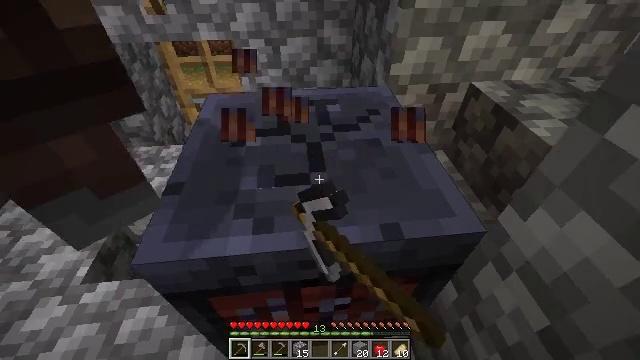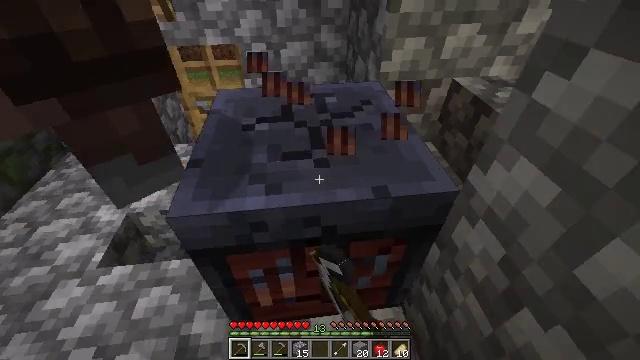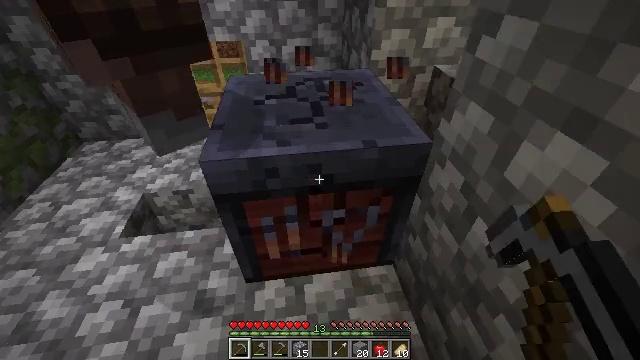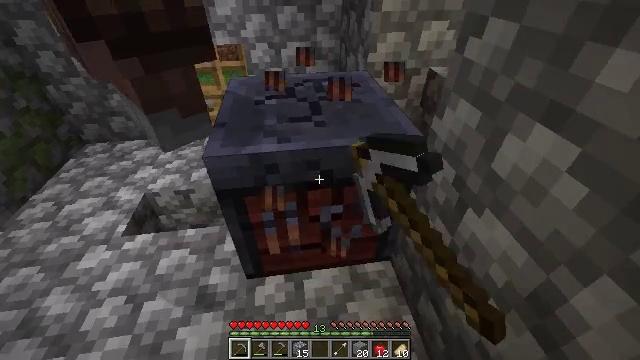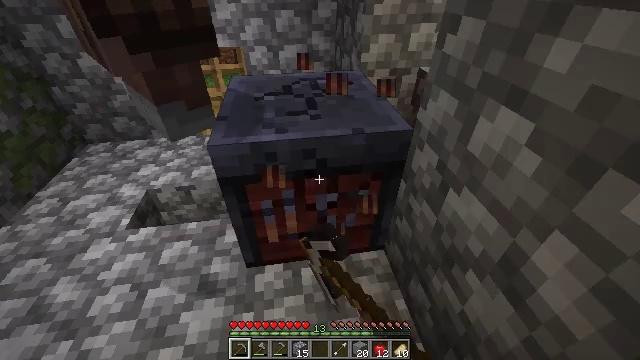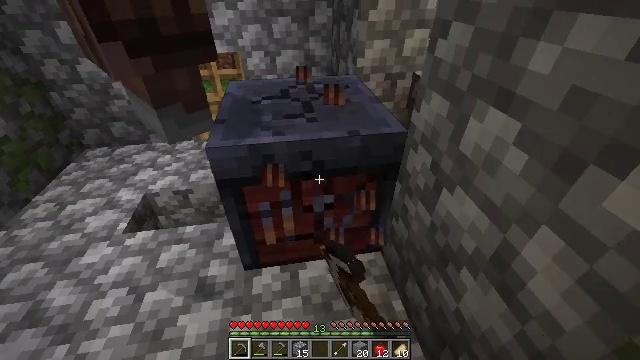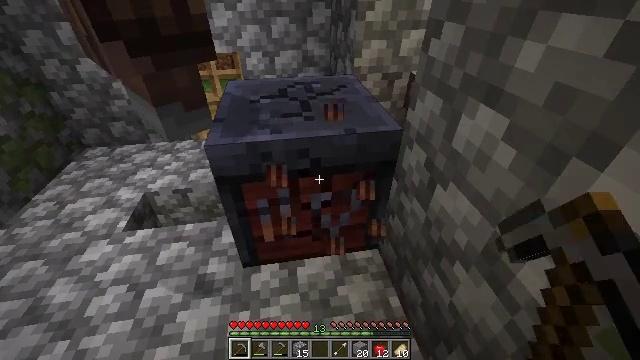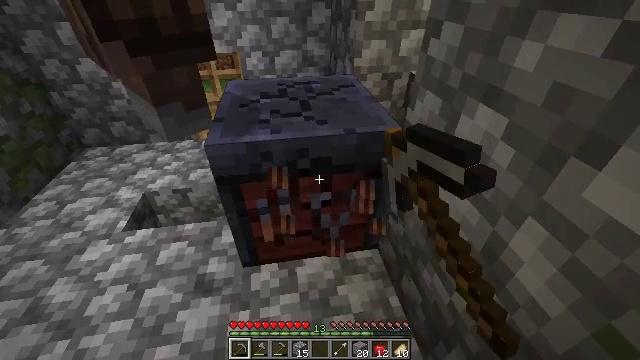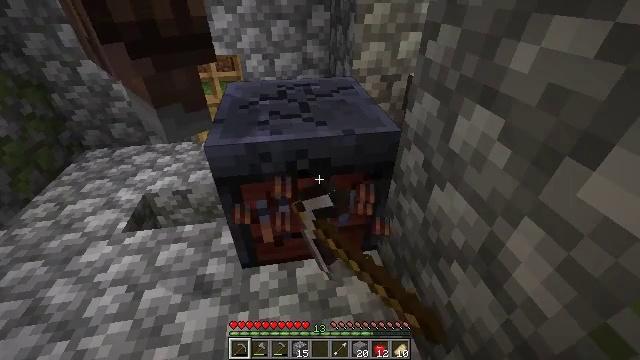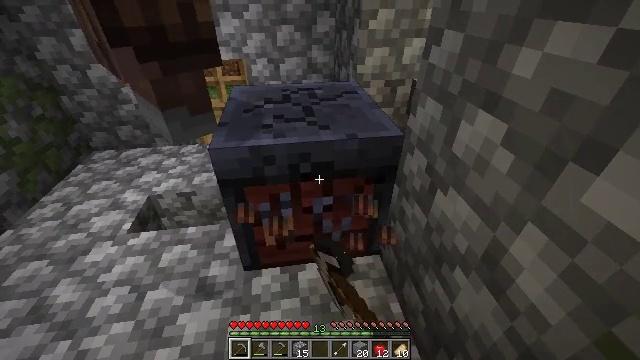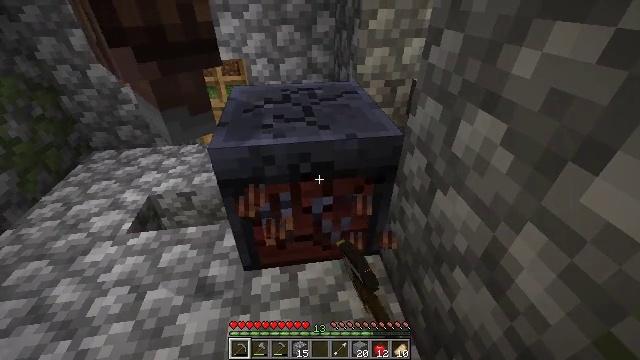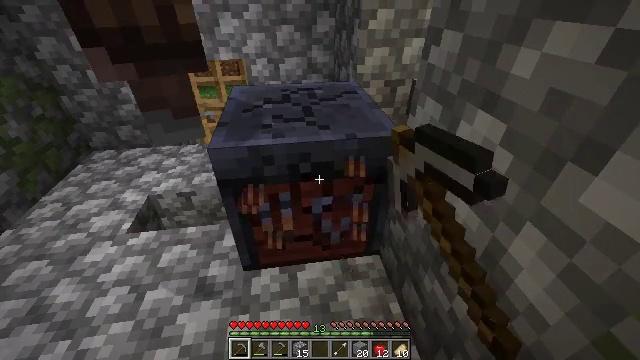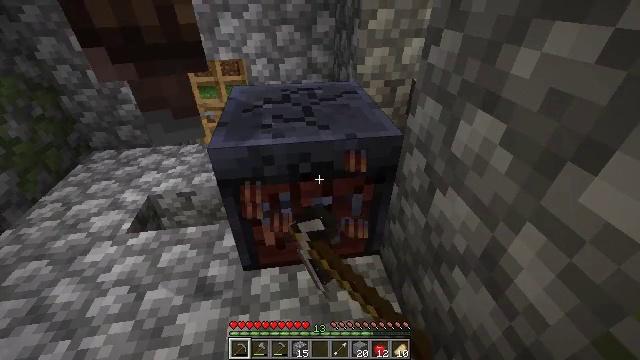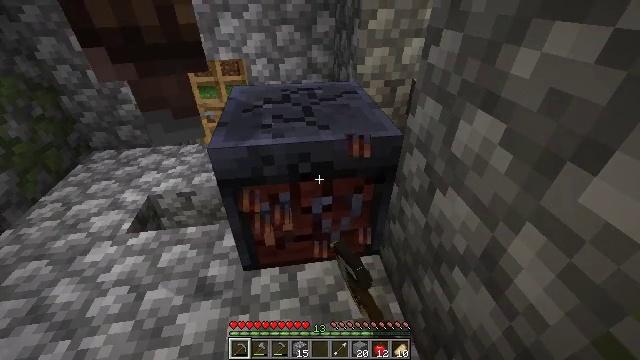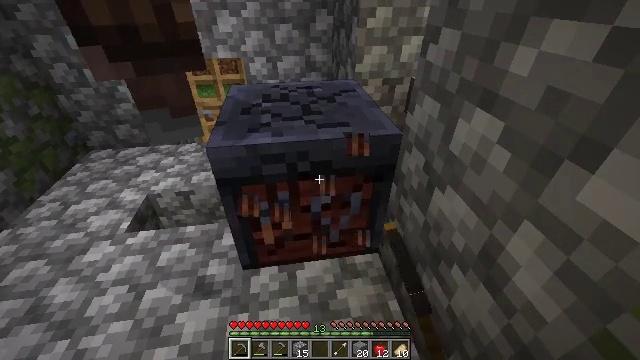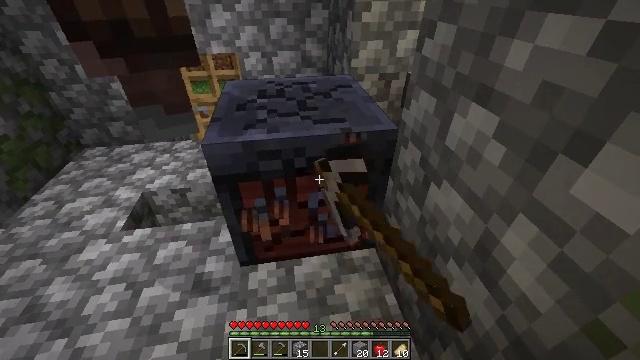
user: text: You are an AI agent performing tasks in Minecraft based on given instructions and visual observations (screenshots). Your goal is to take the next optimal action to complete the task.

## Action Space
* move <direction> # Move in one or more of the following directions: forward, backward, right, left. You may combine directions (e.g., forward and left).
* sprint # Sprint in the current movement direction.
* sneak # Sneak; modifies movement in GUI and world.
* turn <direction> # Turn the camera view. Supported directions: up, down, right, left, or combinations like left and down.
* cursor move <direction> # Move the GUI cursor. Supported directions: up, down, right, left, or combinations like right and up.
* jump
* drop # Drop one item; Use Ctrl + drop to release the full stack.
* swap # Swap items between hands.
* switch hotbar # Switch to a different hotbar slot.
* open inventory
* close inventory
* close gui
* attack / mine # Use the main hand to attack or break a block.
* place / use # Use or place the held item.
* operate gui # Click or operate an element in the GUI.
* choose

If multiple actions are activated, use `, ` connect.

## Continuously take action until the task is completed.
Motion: motion action
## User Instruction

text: Attack the smithing table to collect it.
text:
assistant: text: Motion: move back, turn up, attack / mine
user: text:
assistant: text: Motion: move back, turn up, attack / mine
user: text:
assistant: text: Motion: attack / mine
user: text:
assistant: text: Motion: turn up, attack / mine
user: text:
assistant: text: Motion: turn up, attack / mine
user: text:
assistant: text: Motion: attack / mine
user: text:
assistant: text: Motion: attack / mine
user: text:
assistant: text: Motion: attack / mine
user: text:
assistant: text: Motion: turn left, attack / mine
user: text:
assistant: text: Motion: attack / mine
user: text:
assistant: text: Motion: attack / mine
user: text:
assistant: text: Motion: attack / mine
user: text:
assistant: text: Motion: attack / mine
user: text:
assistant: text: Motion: attack / mine
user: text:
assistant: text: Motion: attack / mine
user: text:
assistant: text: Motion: attack / mine
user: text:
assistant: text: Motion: attack / mine
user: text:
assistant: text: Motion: attack / mine
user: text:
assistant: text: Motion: attack / mine
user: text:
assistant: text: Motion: attack / mine
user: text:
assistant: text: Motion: attack / mine
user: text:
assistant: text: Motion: attack / mine
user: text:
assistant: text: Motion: attack / mine
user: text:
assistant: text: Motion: attack / mine
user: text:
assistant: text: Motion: attack / mine
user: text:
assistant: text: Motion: attack / mine
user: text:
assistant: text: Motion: attack / mine
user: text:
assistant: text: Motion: attack / mine
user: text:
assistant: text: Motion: attack / mine
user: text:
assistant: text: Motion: attack / mine